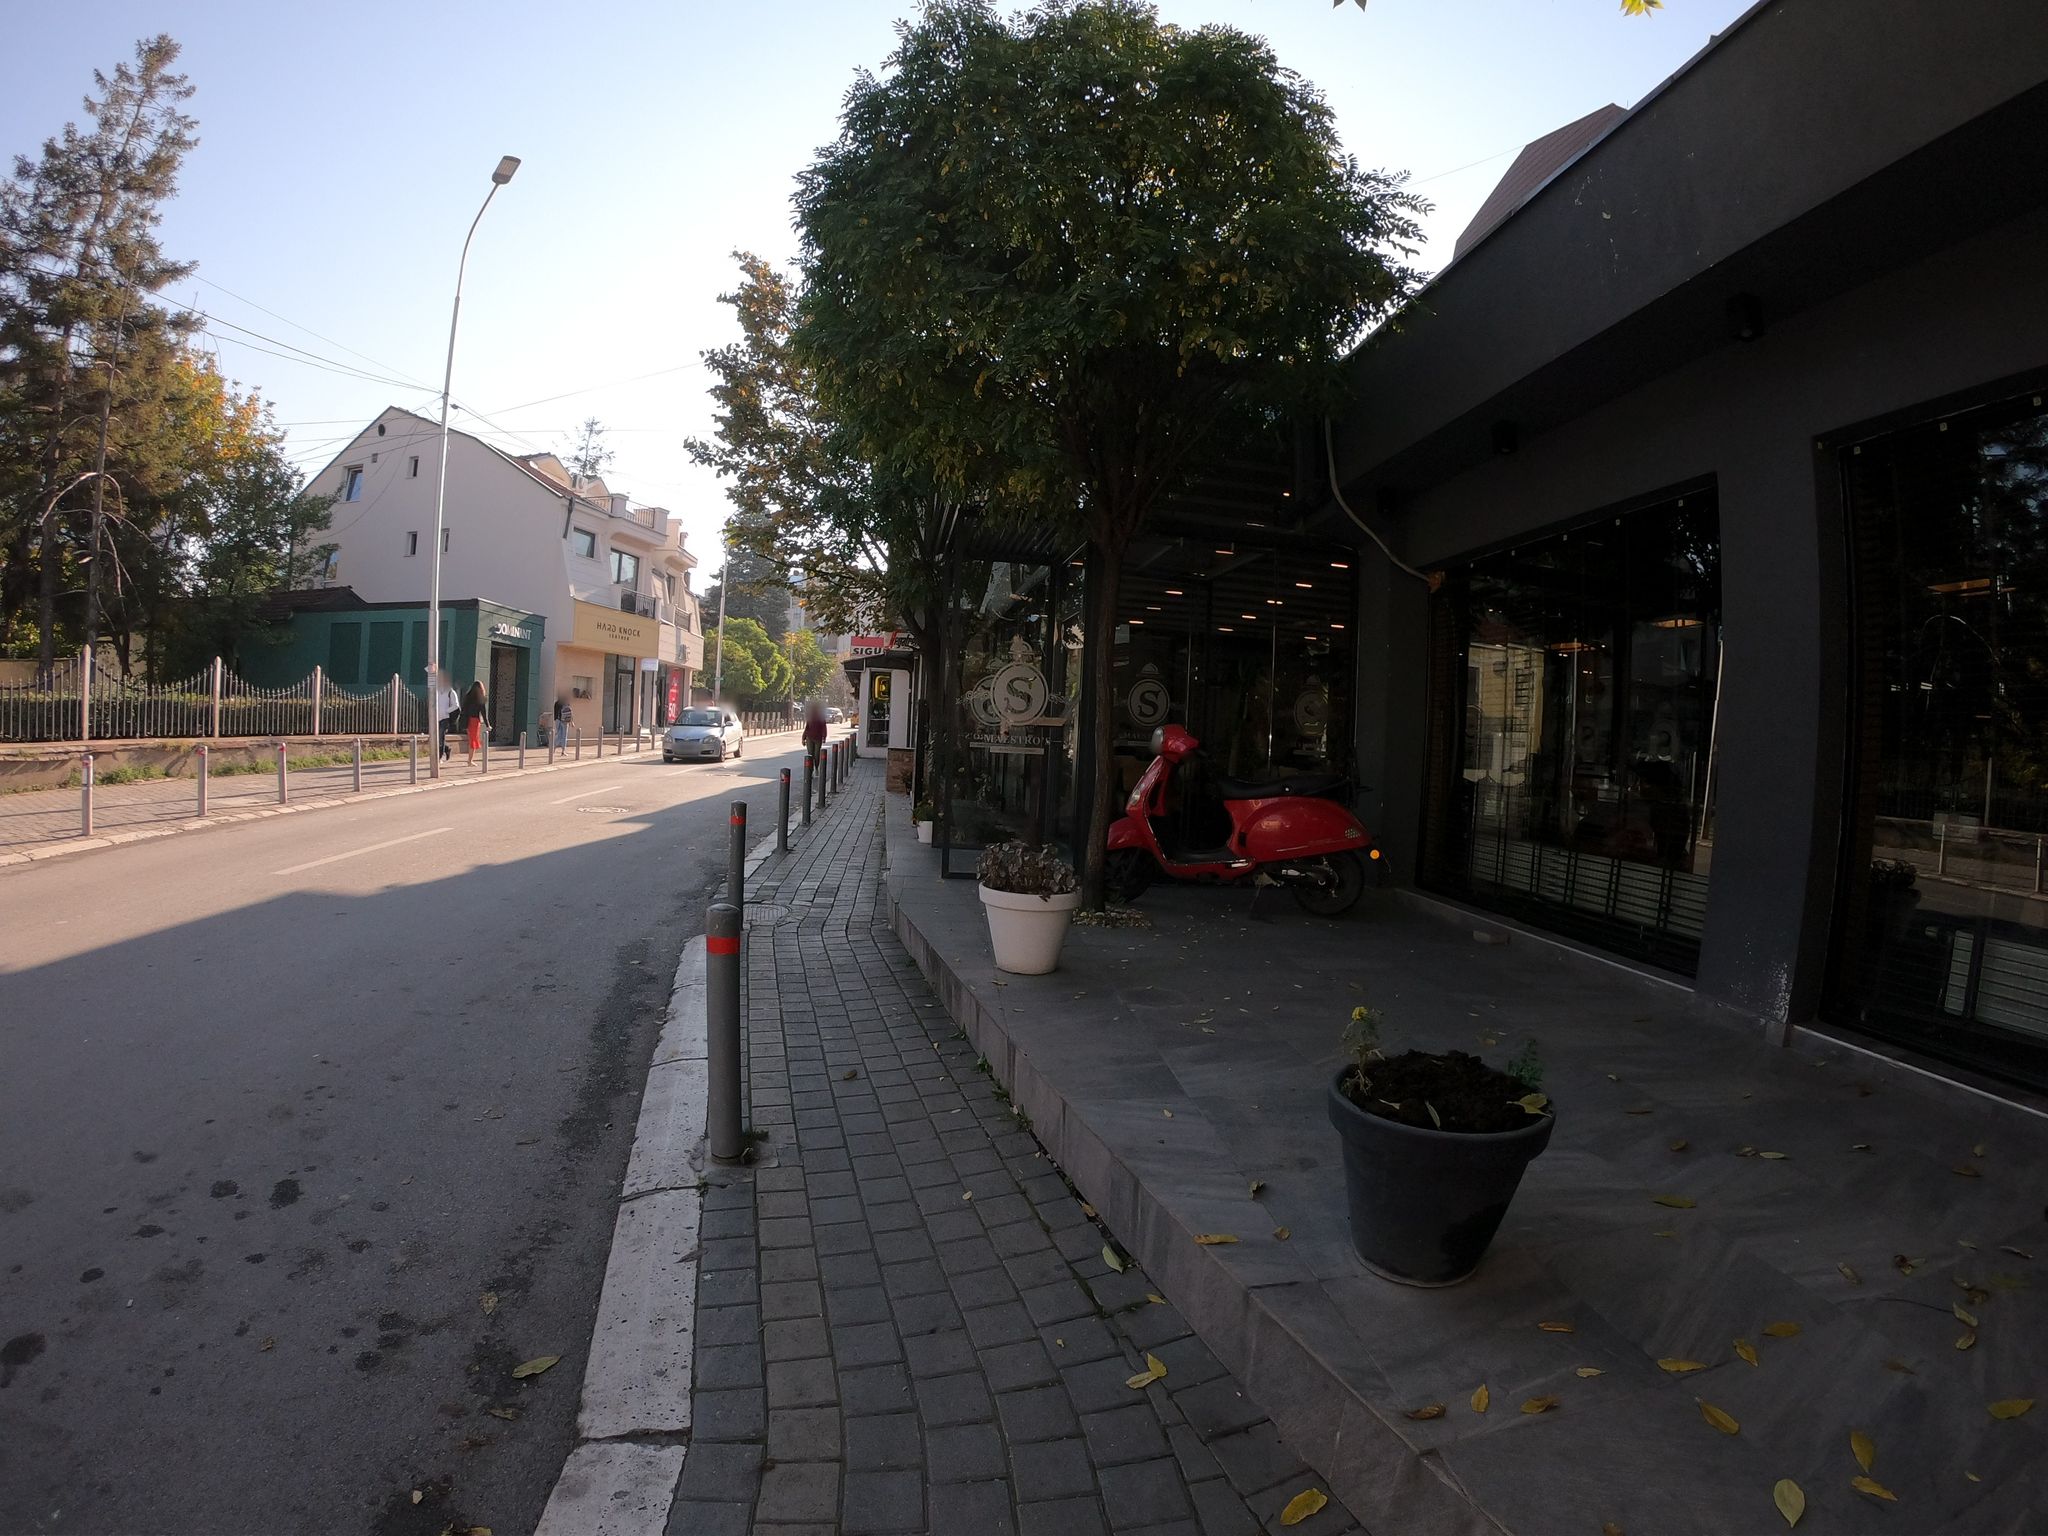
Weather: clear
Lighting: day
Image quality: good
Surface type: cycling surface
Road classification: footway
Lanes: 2
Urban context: urban centre
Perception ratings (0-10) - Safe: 7.71, Lively: 7.95, Beautiful: 6.38, Boring: 1.44, Depressing: 2.85, Wealthy: 7.59